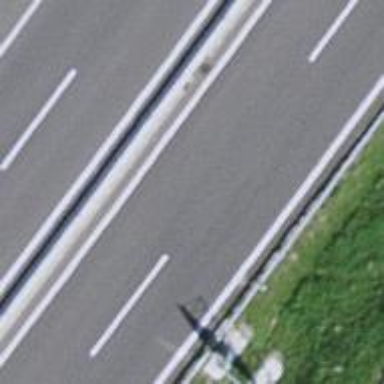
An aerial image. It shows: Asphalt motorway.